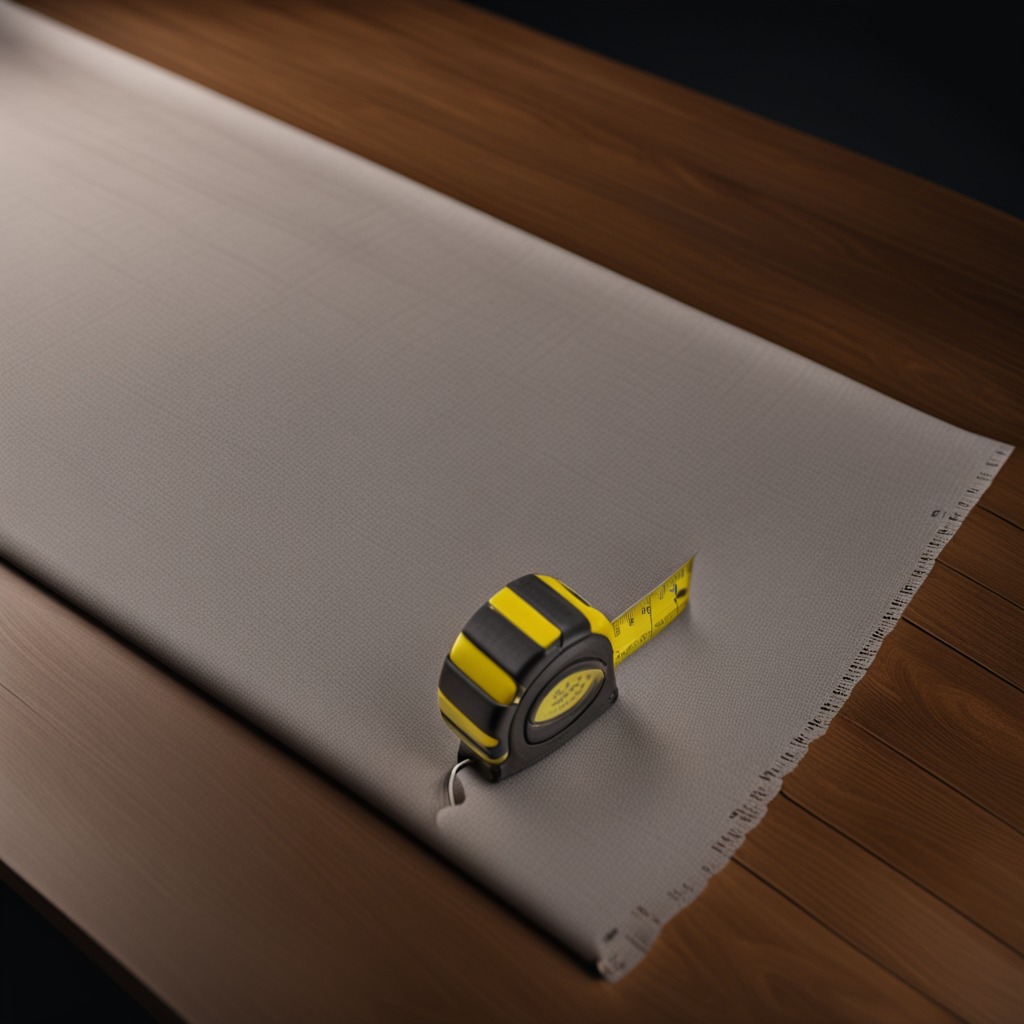
A measuring tape is lying on the wooden table.